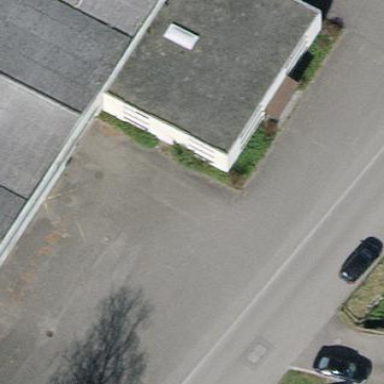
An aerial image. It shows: Office building with flat roof.